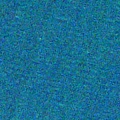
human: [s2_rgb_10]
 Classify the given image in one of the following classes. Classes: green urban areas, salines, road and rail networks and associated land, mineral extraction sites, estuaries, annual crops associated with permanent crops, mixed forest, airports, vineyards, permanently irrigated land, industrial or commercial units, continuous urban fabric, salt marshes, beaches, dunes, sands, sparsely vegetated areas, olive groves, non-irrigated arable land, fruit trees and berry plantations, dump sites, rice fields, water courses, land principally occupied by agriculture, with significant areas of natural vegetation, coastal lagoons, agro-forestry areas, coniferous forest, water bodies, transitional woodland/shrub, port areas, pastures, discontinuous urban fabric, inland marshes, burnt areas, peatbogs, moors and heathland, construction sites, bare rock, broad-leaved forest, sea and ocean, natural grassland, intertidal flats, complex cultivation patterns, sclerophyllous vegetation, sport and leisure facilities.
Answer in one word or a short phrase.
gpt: sea and ocean